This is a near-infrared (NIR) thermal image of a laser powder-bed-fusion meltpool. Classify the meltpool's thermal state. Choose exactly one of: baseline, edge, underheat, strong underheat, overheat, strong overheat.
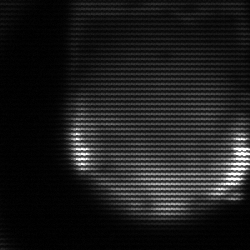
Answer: edge